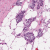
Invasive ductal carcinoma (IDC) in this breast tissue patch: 1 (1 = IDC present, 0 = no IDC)